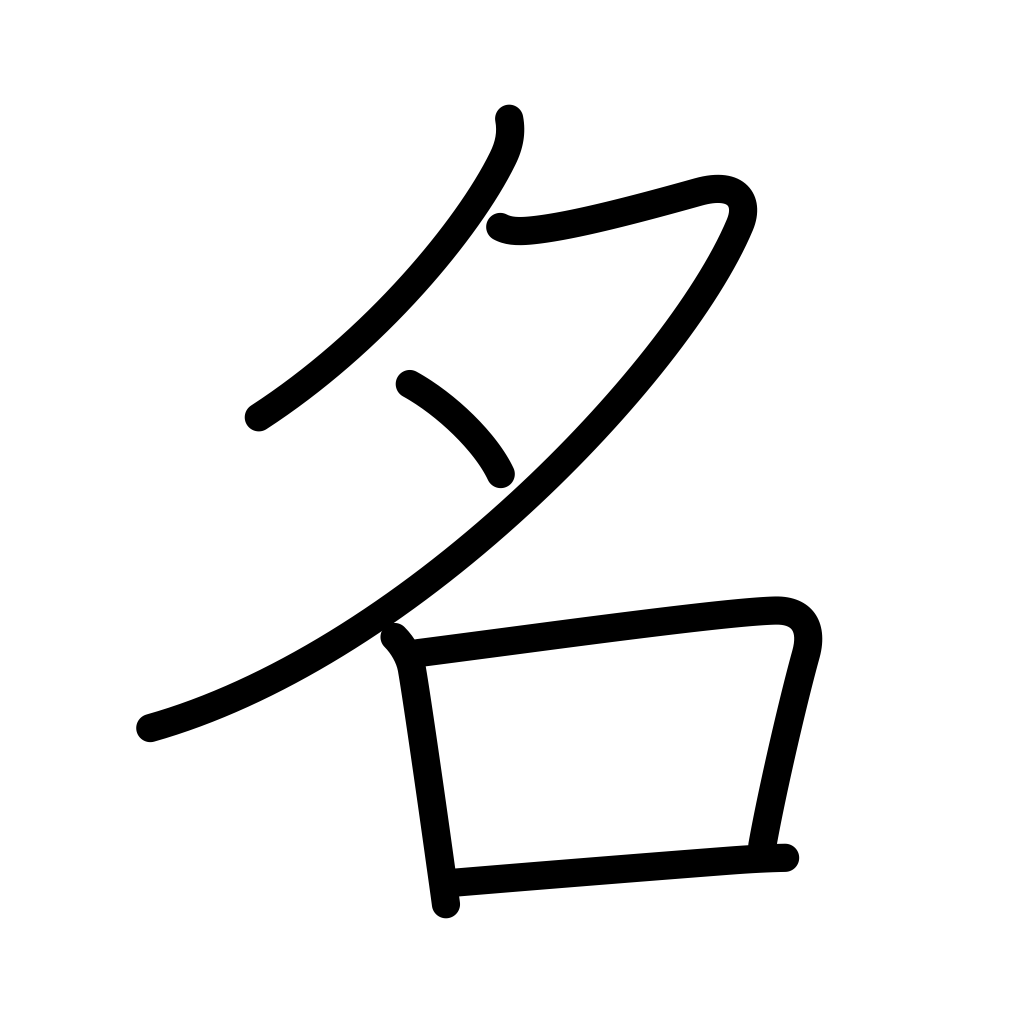
Meaning: name, noted, distinguished, reputation